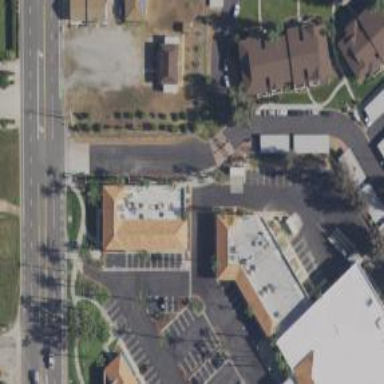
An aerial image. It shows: Convenience shop.